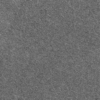
Label: dusty